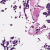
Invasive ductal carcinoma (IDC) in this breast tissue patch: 1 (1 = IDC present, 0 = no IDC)